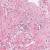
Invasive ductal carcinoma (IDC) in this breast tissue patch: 0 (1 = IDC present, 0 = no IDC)